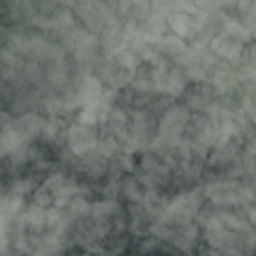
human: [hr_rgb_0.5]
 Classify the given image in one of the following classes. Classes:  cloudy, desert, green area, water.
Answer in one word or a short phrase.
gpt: cloudy